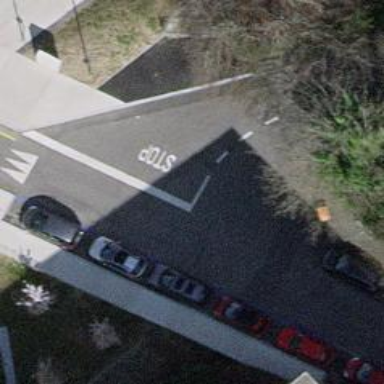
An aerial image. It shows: Unmarked road crossing.